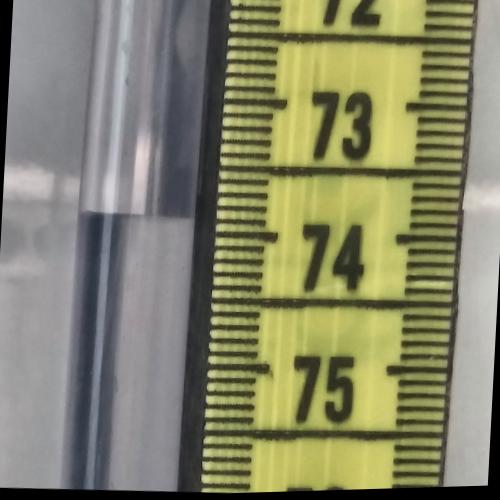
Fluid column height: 73.9 cm